Question: I am having a problem in jfree chart - StackedAreaChart.
The problem is I want to show one positive value and another negative value. The positive value ends on year say 2011 and negative starts from 2012. But in stacked area chart it overlaps for some distance on the scale. See the image for problem and required solution.
Does anybody knows the solution for this. Any help will be appreciated.

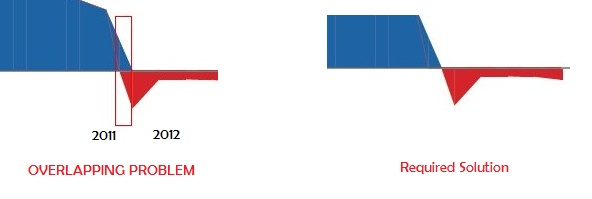
Answer: Try using a 'TimeTableXYDataset' to hold the series data and a second 'StackedXYAreaRenderer' to show the negatives. This might solve your problem:
'''
import java.io.File;
import java.io.IOException;
import java.text.FieldPosition;
import java.text.NumberFormat;
import java.text.ParsePosition;
import java.text.SimpleDateFormat;
import java.util.Date;
import org.jfree.chart.ChartFactory;
import org.jfree.chart.ChartUtilities;
import org.jfree.chart.JFreeChart;
import org.jfree.chart.axis.NumberAxis;
import org.jfree.chart.plot.PlotOrientation;
import org.jfree.chart.plot.XYPlot;
import org.jfree.chart.renderer.xy.StackedXYAreaRenderer;
import org.jfree.data.time.TimeTableXYDataset;
import org.jfree.data.time.Year;
import org.jfree.data.xy.TableXYDataset;
public class StackedAreaChart2 {
public StackedAreaChart2() {
TimeTableXYDataset[] dataset = createDataset();
createChart(dataset);
}
public TimeTableXYDataset[] createDataset() {
TimeTableXYDataset dataSet1 = new TimeTableXYDataset();
dataSet1.add(new Year(2001), 1.0,"Series1");
dataSet1.add(new Year(2002), 2.0,"Series1");
dataSet1.add(new Year(2003),3.0,"Series1");
dataSet1.add(new Year(2004),4.0,"Series1");
dataSet1.add(new Year(2005),5.0,"Series1");
dataSet1.add(new Year(2006),0,"Series1");
dataSet1.add(new Year(2001), 6.0,"Series2");
dataSet1.add(new Year(2002),3.0,"Series2");
dataSet1.add(new Year(2003),4.0,"Series2");
dataSet1.add(new Year(2004),3.0,"Series2");
dataSet1.add(new Year(2005),9.0,"Series2");
dataSet1.add(new Year(2006),0,"Series2");
TimeTableXYDataset dataSet2 = new TimeTableXYDataset();
dataSet2.add(new Year(2006),-2,"Series3");
dataSet2.add(new Year(2007),-3,"Series3");
dataSet2.add(new Year(2008),-4,"Series3");
return new TimeTableXYDataset[] {dataSet1,dataSet2};
}
public JFreeChart createChart(TableXYDataset[] dataset) {
final JFreeChart chart = ChartFactory.createStackedXYAreaChart("","","",dataset[0],PlotOrientation.VERTICAL,true,true,false);
XYPlot plot = (XYPlot) chart.getPlot();
StackedXYAreaRenderer renderer2 = new StackedXYAreaRenderer();
plot.setDataset(1, dataset[1]);
plot.setRenderer(1, renderer2);
NumberAxis axis = (NumberAxis) plot.getDomainAxis();
axis.setNumberFormatOverride(new NumberFormat(){
@Override
public StringBuffer format(double number, StringBuffer toAppendTo, FieldPosition pos) {
SimpleDateFormat format = new SimpleDateFormat("YYYY");
return toAppendTo.append(format.format(new Date((long) number)));
}
@Override
public StringBuffer format(long number, StringBuffer toAppendTo, FieldPosition pos) {
return new StringBuffer(String.format("%s", number));
}
@Override
public Number parse(String source, ParsePosition parsePosition) {
return null;
}
});
return chart;
}
public void saveChart(JFreeChart chart, String fileLocation) {
String fileName = fileLocation;
try {
ChartUtilities.saveChartAsPNG(new File(fileName), chart, 1000, 600);
} catch (IOException e) {
e.printStackTrace();
System.err.println("Problem occurred creating chart.");
}
}
public static void main(final String[] args) {
final StackedAreaChart2 demo = new StackedAreaChart2();
TableXYDataset[] categoryDataset = demo.createDataset();
JFreeChart chart = demo.createChart(categoryDataset);
String fileLocation = "StackAreaChart.png";
demo.saveChart(chart, fileLocation);
System.out.println("Pie Chart has been created successfully");
System.out.println("Chart has been saved to: " + fileLocation);
}
}
'''